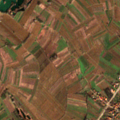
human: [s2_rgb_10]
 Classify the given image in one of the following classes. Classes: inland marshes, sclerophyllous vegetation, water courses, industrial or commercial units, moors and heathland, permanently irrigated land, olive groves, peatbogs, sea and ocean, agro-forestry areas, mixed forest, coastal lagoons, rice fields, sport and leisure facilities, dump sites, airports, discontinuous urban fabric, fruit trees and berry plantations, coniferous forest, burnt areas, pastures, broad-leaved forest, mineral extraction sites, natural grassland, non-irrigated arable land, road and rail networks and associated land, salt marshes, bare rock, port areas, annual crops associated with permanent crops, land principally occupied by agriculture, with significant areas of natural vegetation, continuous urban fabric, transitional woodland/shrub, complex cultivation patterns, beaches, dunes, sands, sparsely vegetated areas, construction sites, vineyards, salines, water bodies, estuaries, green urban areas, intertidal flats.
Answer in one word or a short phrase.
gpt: discontinuous urban fabric, mineral extraction sites, non-irrigated arable land